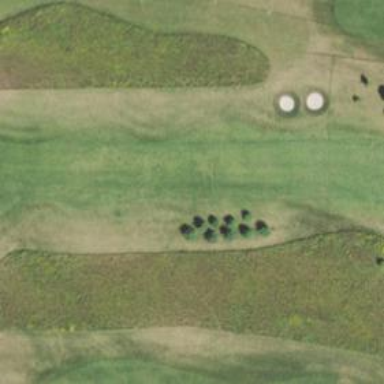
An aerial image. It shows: Grassy area designated as golf fairway.